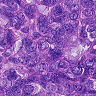
Metastatic tissue present: yes